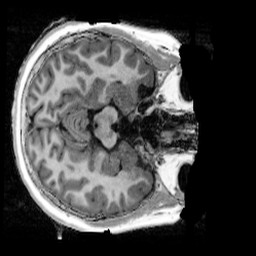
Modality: UNIT1_denoised
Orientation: axial
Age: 10
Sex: female
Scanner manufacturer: siemens
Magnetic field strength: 3 T
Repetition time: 4 s
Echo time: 0.00303 s